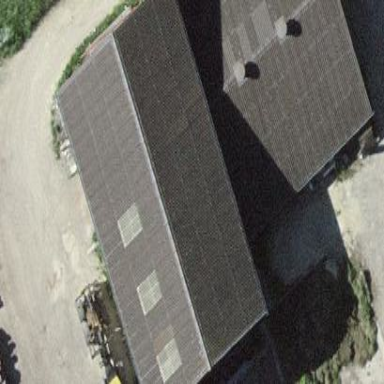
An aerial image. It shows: Garage building.